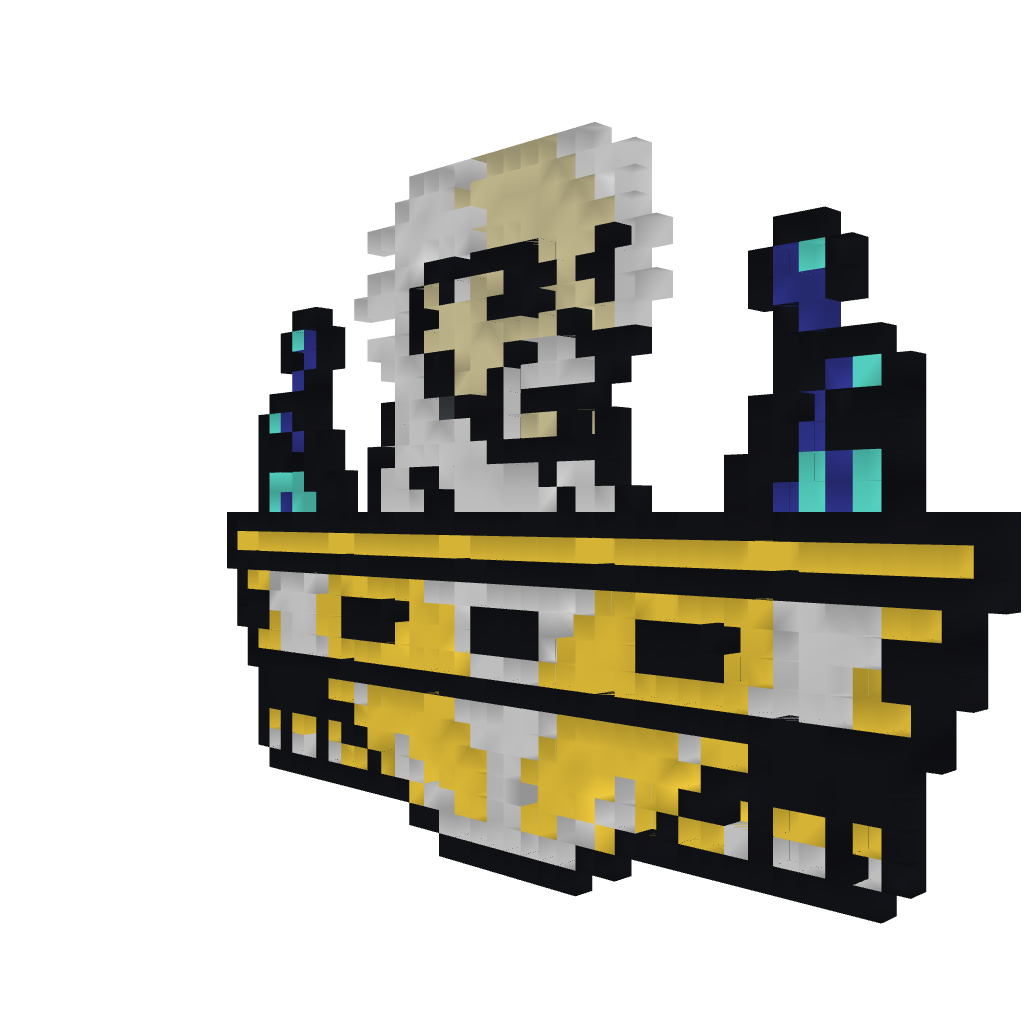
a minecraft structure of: Dr Wily